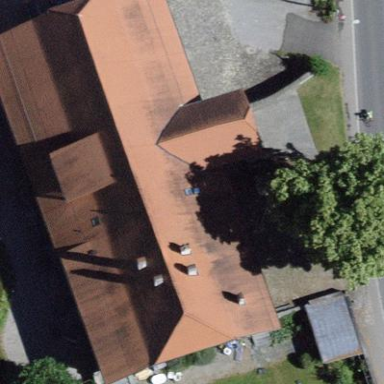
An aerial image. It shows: Barn.